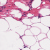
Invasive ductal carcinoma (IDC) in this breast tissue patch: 0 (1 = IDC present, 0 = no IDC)